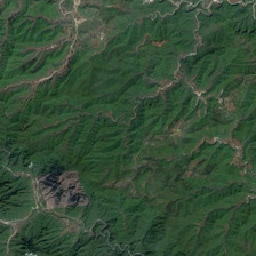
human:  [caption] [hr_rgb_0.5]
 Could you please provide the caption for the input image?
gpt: In the narrow area along the road, the mountain is brown and the other is green.

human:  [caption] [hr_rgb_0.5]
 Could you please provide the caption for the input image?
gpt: in the narrow area along the roads the mountain is brown while it is green in other parts.

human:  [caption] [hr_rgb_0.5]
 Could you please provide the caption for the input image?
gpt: In the narrow areas along the road, the mountain is brown, while the rest is green.

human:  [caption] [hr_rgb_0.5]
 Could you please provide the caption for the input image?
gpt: mountains in this range are with bald ridges .

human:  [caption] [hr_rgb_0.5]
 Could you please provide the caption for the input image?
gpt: In a narrow mountain area, brown and green rest.